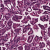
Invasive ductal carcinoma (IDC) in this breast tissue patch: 1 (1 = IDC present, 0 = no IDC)